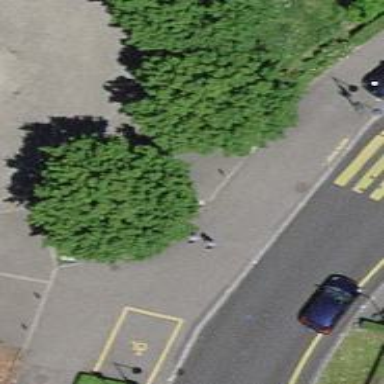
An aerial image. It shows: Bollard barrier.